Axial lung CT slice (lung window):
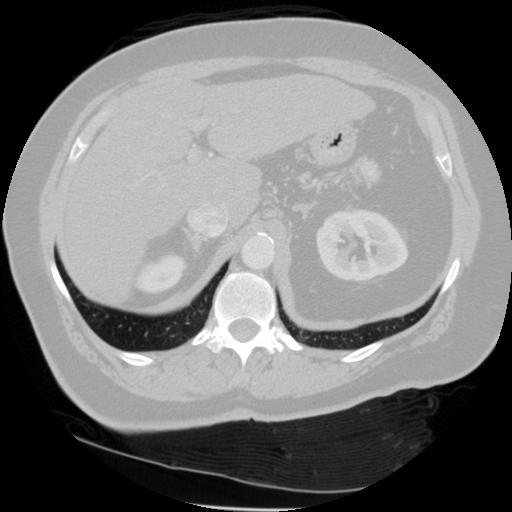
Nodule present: no